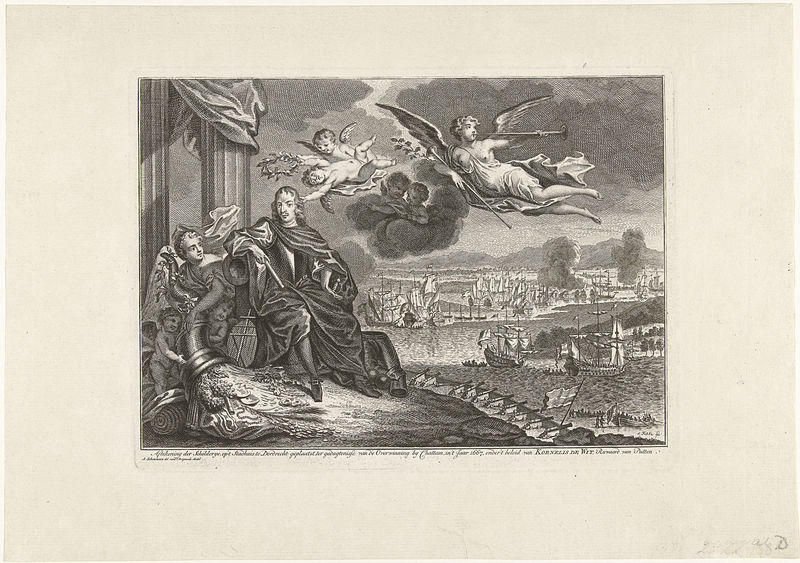
Titel: Verheerlijking van Cornelis de Witt met op de achtergrond de tocht naar Chatham
Künstler: Simon Fokke
Standort: Amsterdam
Institution: Rijksmuseum
Schlagwörter: mann, weiß, wolken, schwarz, engel, schiff, schiffe, schwarzweiss, kanonen, trompete